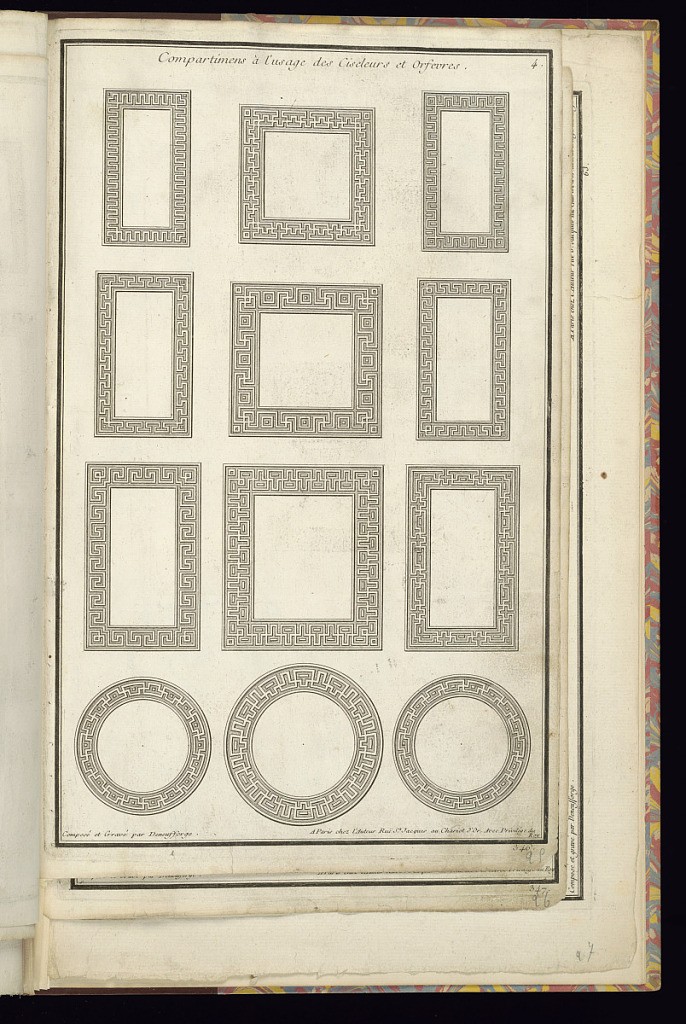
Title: Compartimens à l’usage des Ciseleurs et Orfevres
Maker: Jean-François de Neufforge, Flemish, 1714 – 1791
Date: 1763
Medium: Etching and engraving on laid paper
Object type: Print
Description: Twelve designs for frames decorated with neoclassical motifs, each with variations of the meander or Greek key motif or repeating pattern. The plate is titled, numbered, and signed